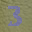
Label: 3